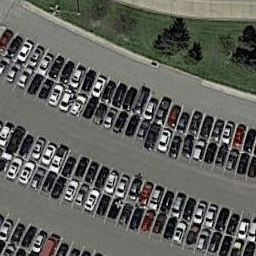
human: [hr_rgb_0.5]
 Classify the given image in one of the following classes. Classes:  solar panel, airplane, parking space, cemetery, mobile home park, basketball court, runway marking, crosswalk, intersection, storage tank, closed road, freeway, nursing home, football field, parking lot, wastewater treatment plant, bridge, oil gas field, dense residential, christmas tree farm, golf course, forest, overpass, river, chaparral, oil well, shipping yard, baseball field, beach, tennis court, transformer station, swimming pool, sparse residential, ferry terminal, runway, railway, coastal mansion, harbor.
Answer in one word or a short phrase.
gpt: parking lot